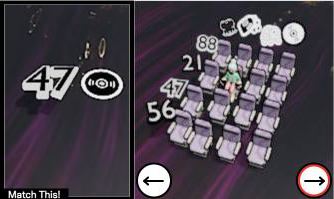
Task: seats
Answer: no